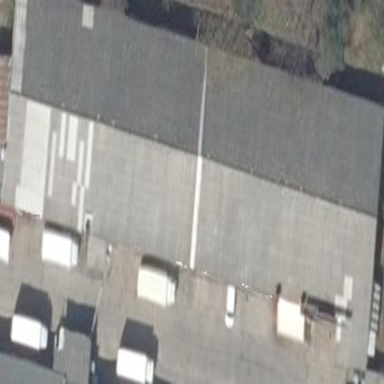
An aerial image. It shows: Commercial building.